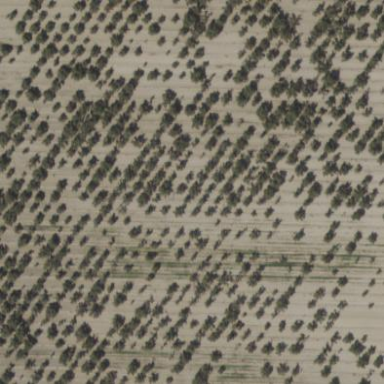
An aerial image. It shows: Orchard.